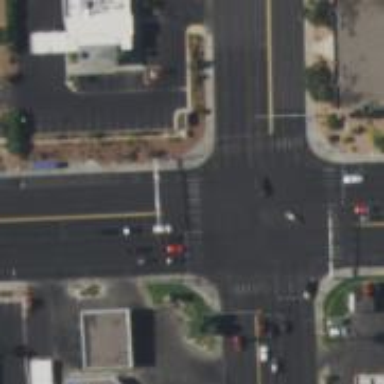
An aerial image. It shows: Solid stop line on the road marking.